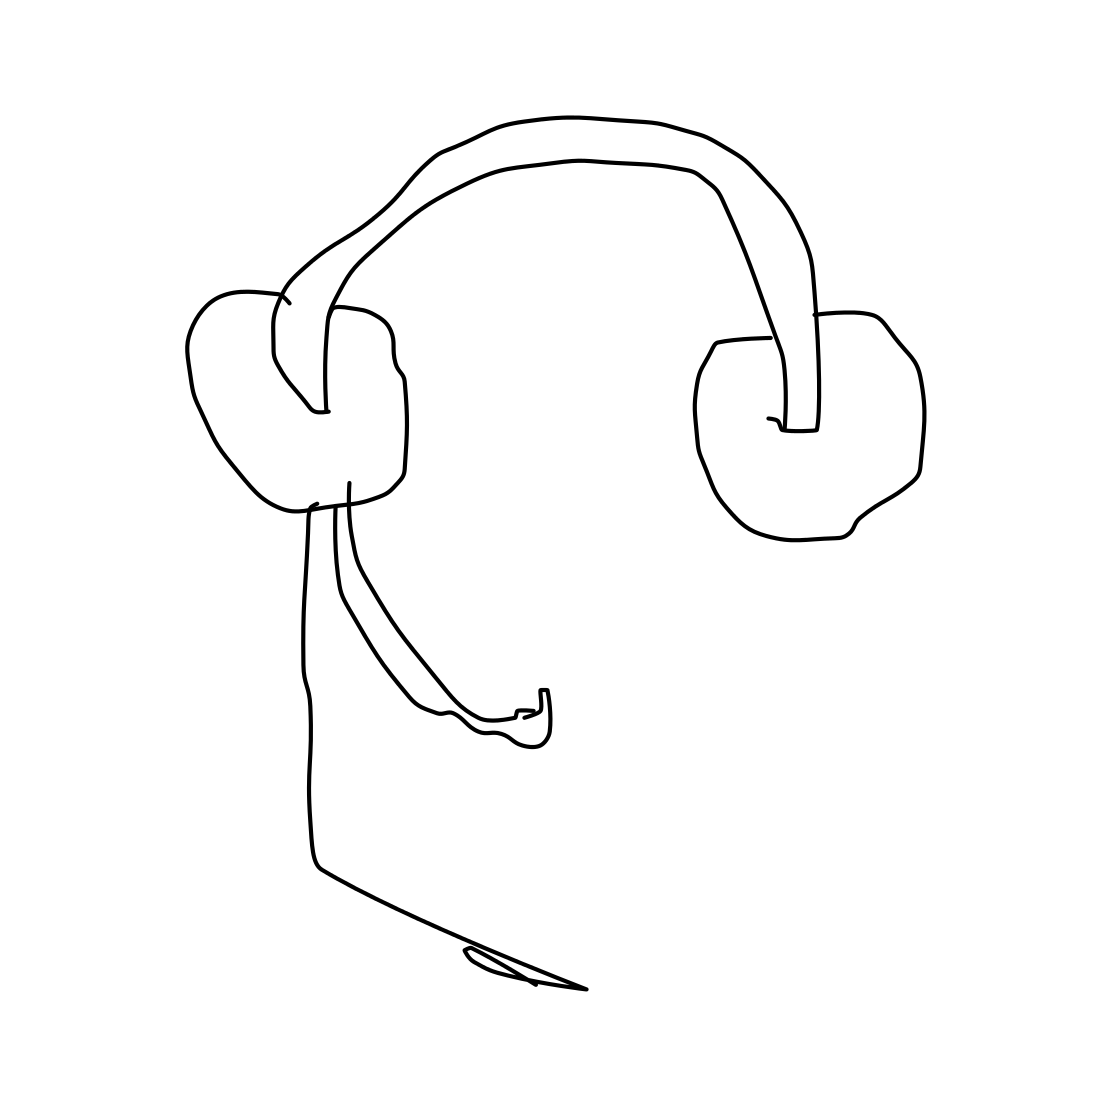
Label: head-phones